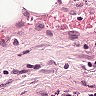
Metastatic tissue present: no